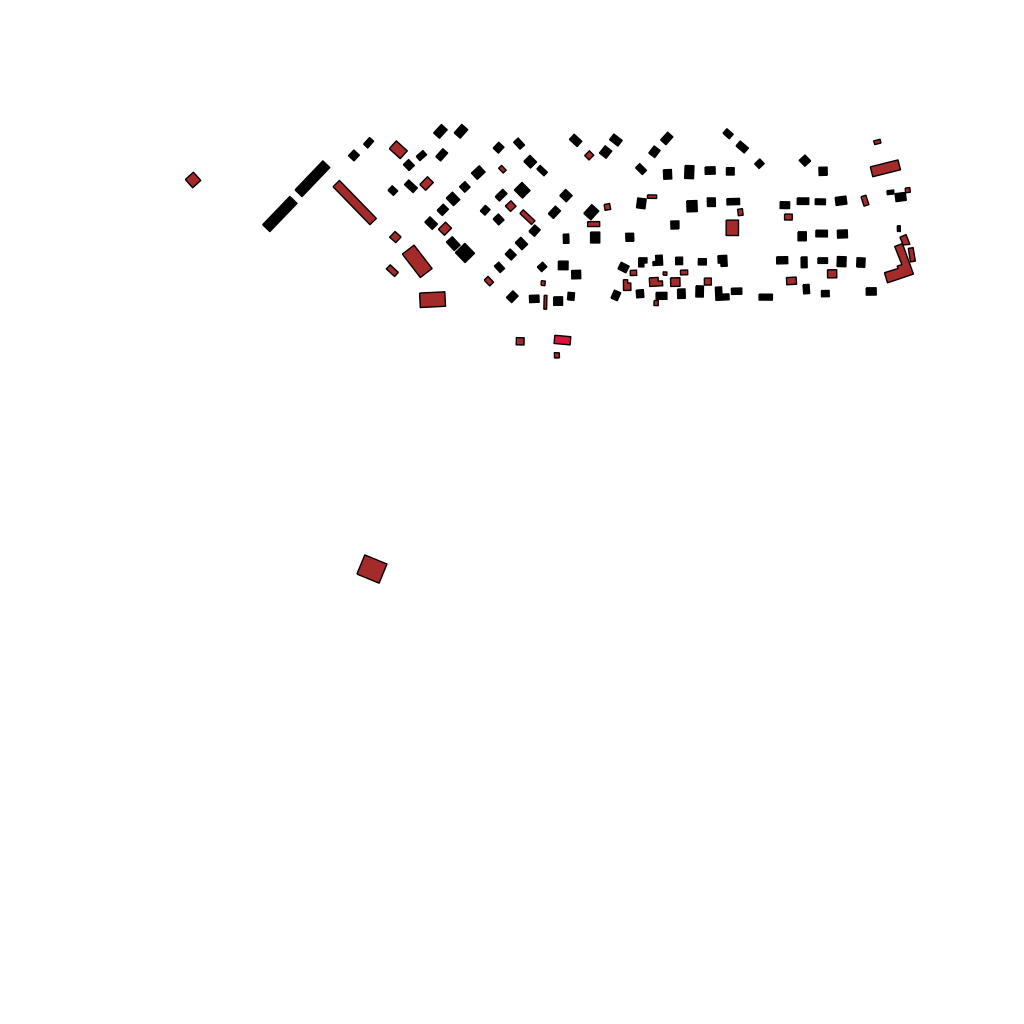
Tags: overhead vector_map, agriculture, industrial, recreation, residential, special, soviet, individual_rise, low_rise, density_2, Building, Church, Facility, 1.0 km²